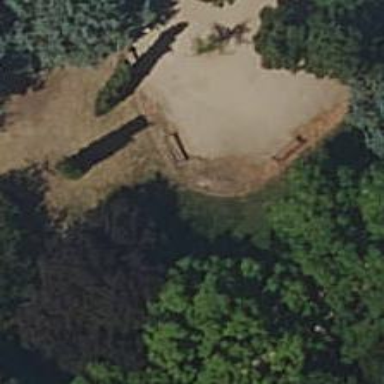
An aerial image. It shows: Bench for seating.